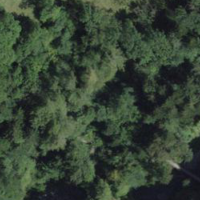
EUNIS habitat code: 44
Species observed at this site:
Allium ursinum